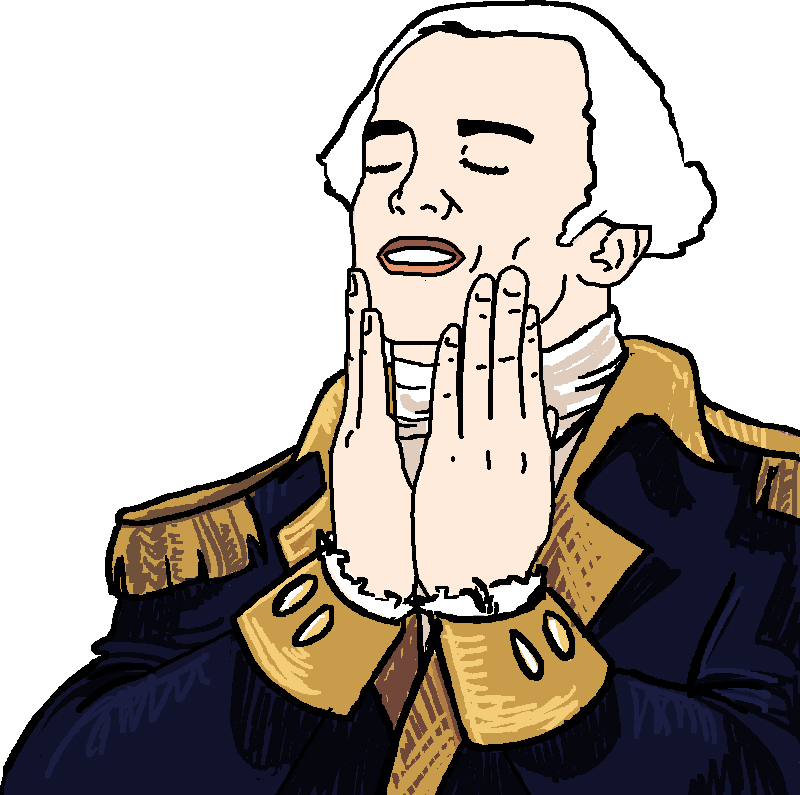
Label: 5_Feels_Good